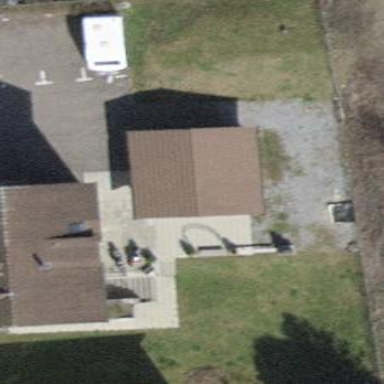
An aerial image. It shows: Garage building.